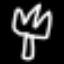
Label: leaf